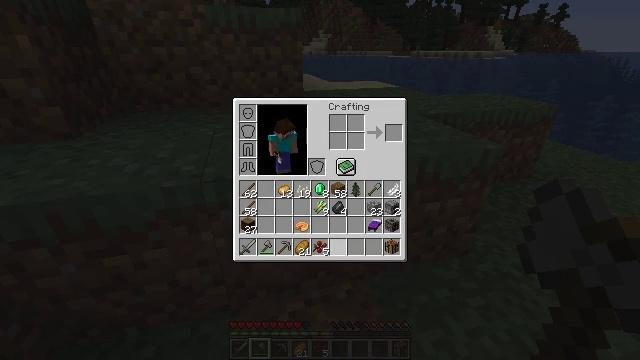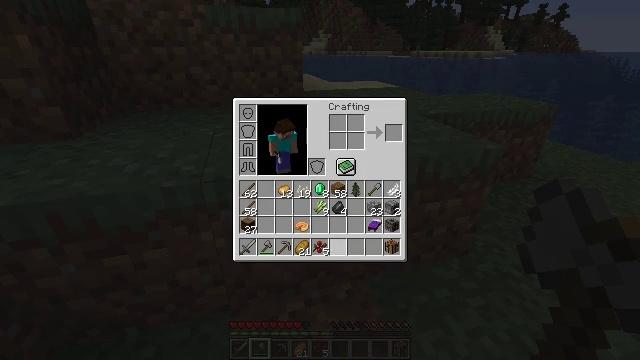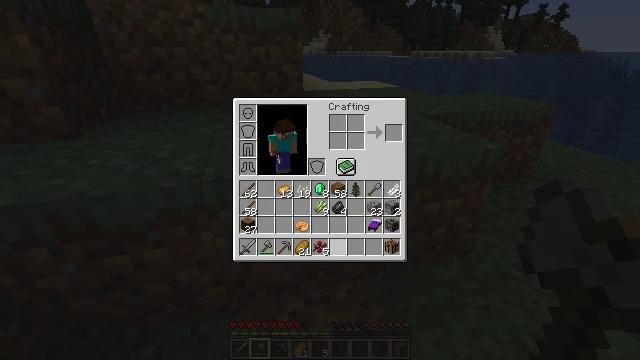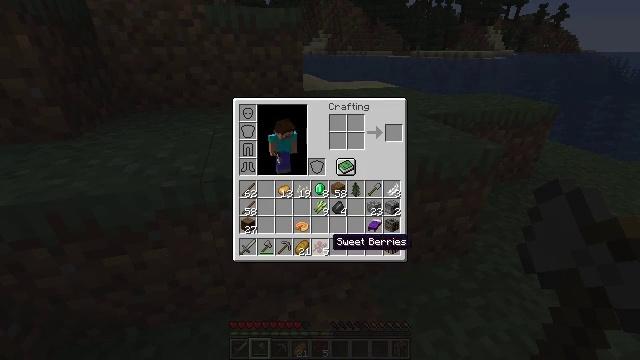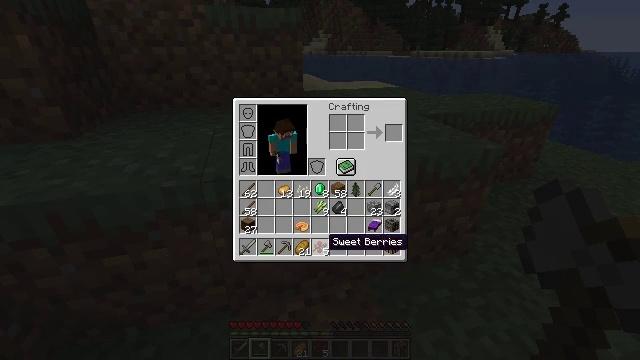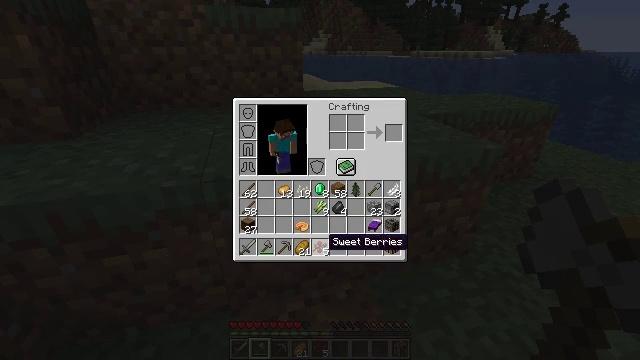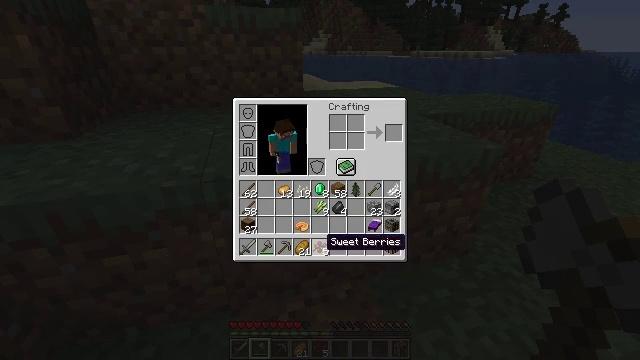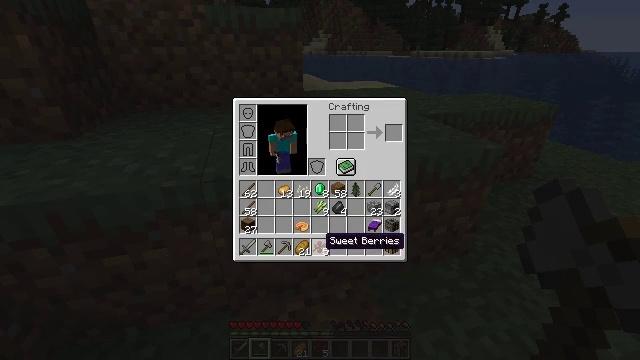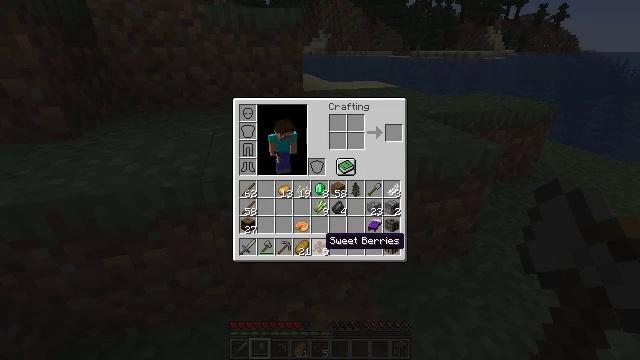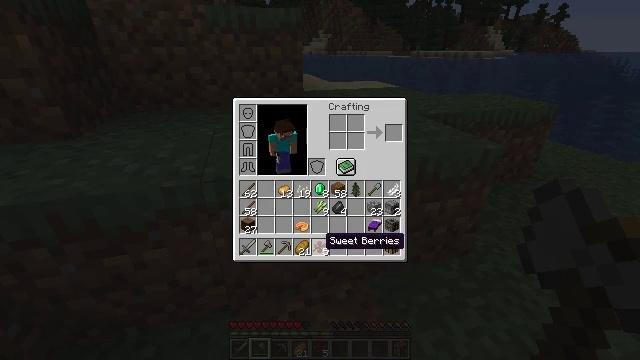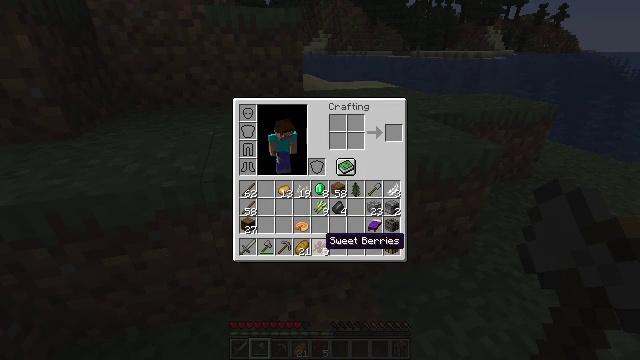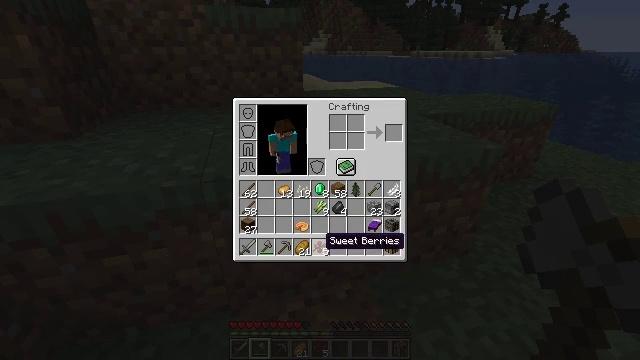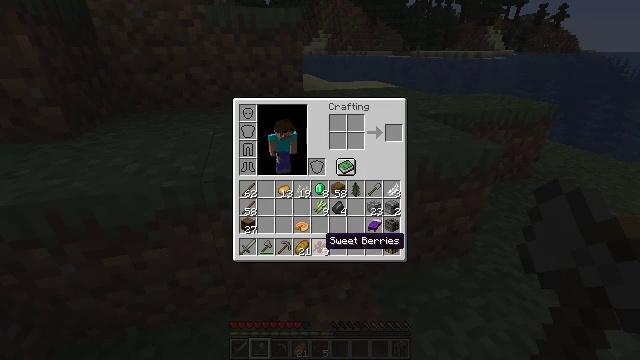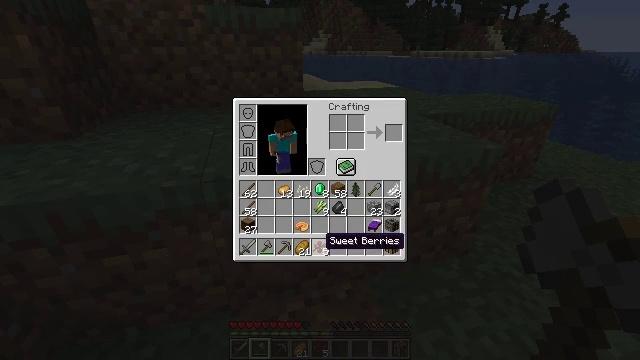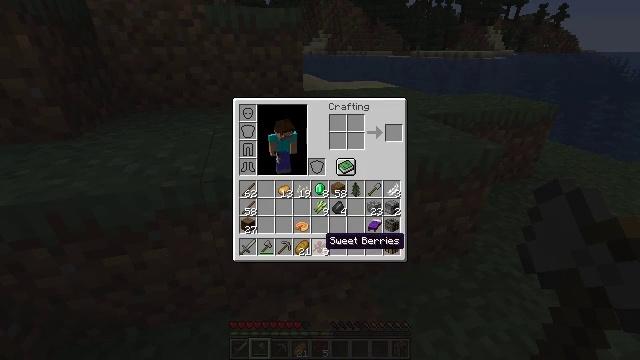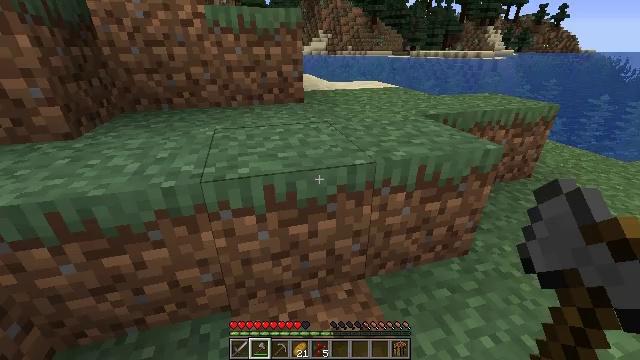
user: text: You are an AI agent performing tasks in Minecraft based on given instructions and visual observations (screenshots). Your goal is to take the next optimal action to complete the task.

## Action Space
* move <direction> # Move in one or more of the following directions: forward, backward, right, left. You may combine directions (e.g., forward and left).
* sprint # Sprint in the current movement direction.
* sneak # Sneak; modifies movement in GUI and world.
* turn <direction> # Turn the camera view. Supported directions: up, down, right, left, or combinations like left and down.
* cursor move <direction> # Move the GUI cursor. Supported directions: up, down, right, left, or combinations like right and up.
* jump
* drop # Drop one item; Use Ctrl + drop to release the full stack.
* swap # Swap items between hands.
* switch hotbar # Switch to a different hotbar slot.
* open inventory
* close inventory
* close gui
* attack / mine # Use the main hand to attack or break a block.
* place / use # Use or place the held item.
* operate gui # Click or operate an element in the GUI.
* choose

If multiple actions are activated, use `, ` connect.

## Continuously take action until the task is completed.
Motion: motion action
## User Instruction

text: Drop some sweet berries.
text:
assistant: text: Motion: cursor move left
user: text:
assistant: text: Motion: no_op
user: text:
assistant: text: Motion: no_op
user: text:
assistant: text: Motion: no_op
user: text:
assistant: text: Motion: no_op
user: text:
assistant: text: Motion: no_op
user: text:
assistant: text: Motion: no_op
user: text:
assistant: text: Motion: no_op
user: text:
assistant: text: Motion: no_op
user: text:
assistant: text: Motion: no_op
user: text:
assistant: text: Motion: no_op
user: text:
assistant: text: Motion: no_op
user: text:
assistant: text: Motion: no_op
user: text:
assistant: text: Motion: no_op
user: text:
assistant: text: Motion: close inventory
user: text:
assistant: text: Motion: close inventory
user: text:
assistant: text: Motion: move forward, turn right and up, close inventory
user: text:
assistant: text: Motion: move forward, turn right and up
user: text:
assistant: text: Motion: move forward, turn right and up
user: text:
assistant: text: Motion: move forward, turn right
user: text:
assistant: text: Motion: move forward, turn right
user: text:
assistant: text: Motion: move forward, turn right
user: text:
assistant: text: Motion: move forward, turn right
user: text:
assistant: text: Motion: move forward
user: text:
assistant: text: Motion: move forward
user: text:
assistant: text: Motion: move forward
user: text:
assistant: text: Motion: move forward
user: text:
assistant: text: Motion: move forward, turn left
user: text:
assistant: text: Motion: move forward, turn left
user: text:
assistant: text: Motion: move forward, turn left